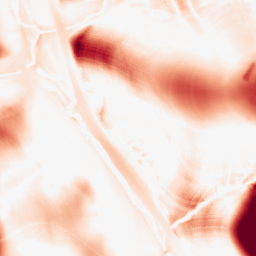
Category: morphological
Decomposition family: tophat
Decomposition parameters: size: 50
mode: white
Upsampling method: cubic_catmull_rom
Upsampling parameters: scale: 2
Upsampling scale: 2